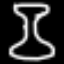
Label: hourglass